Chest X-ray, PA view. Patient: 52 years old, sex F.
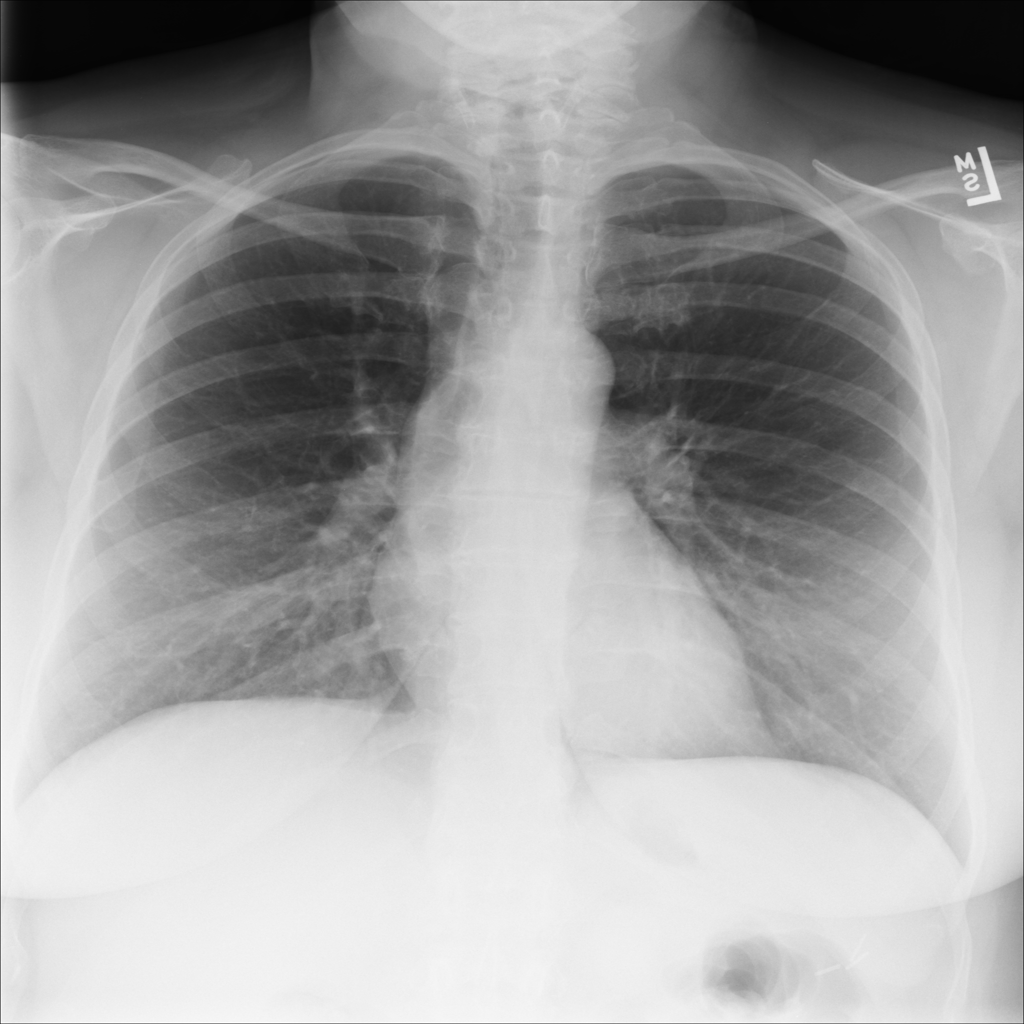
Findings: No Finding